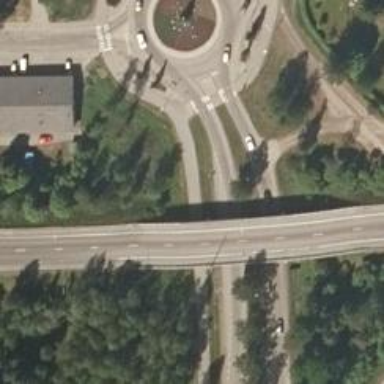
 designed for trunk highway and motorroad."